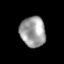
Tissue: prostate
Cell type: T cells
Senescence score: 0.2698
Nuclear area (px): 752
Mean DAPI intensity: 158.775